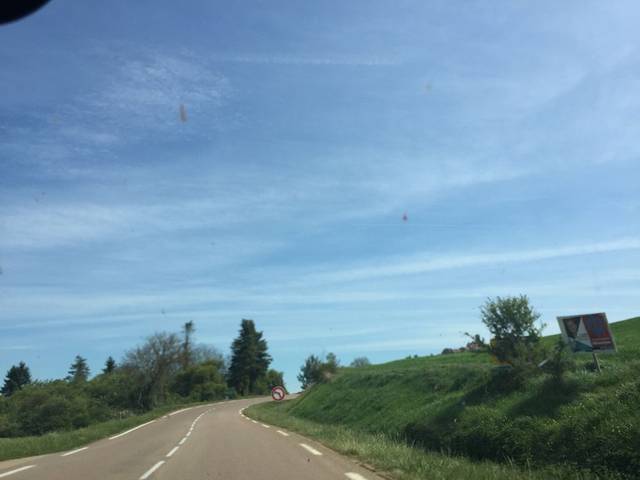
Region: France
Coordinates: 47.464, 3.734